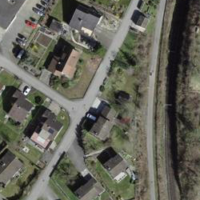
EUNIS habitat code: 54
Species observed at this site:
Bucephala clangula